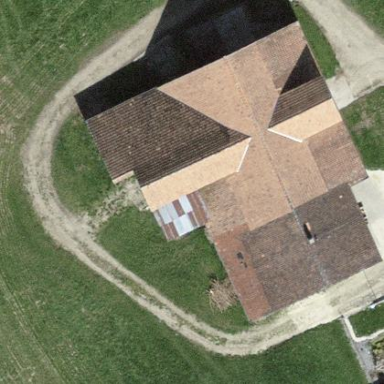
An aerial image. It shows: Simple house.